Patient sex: M
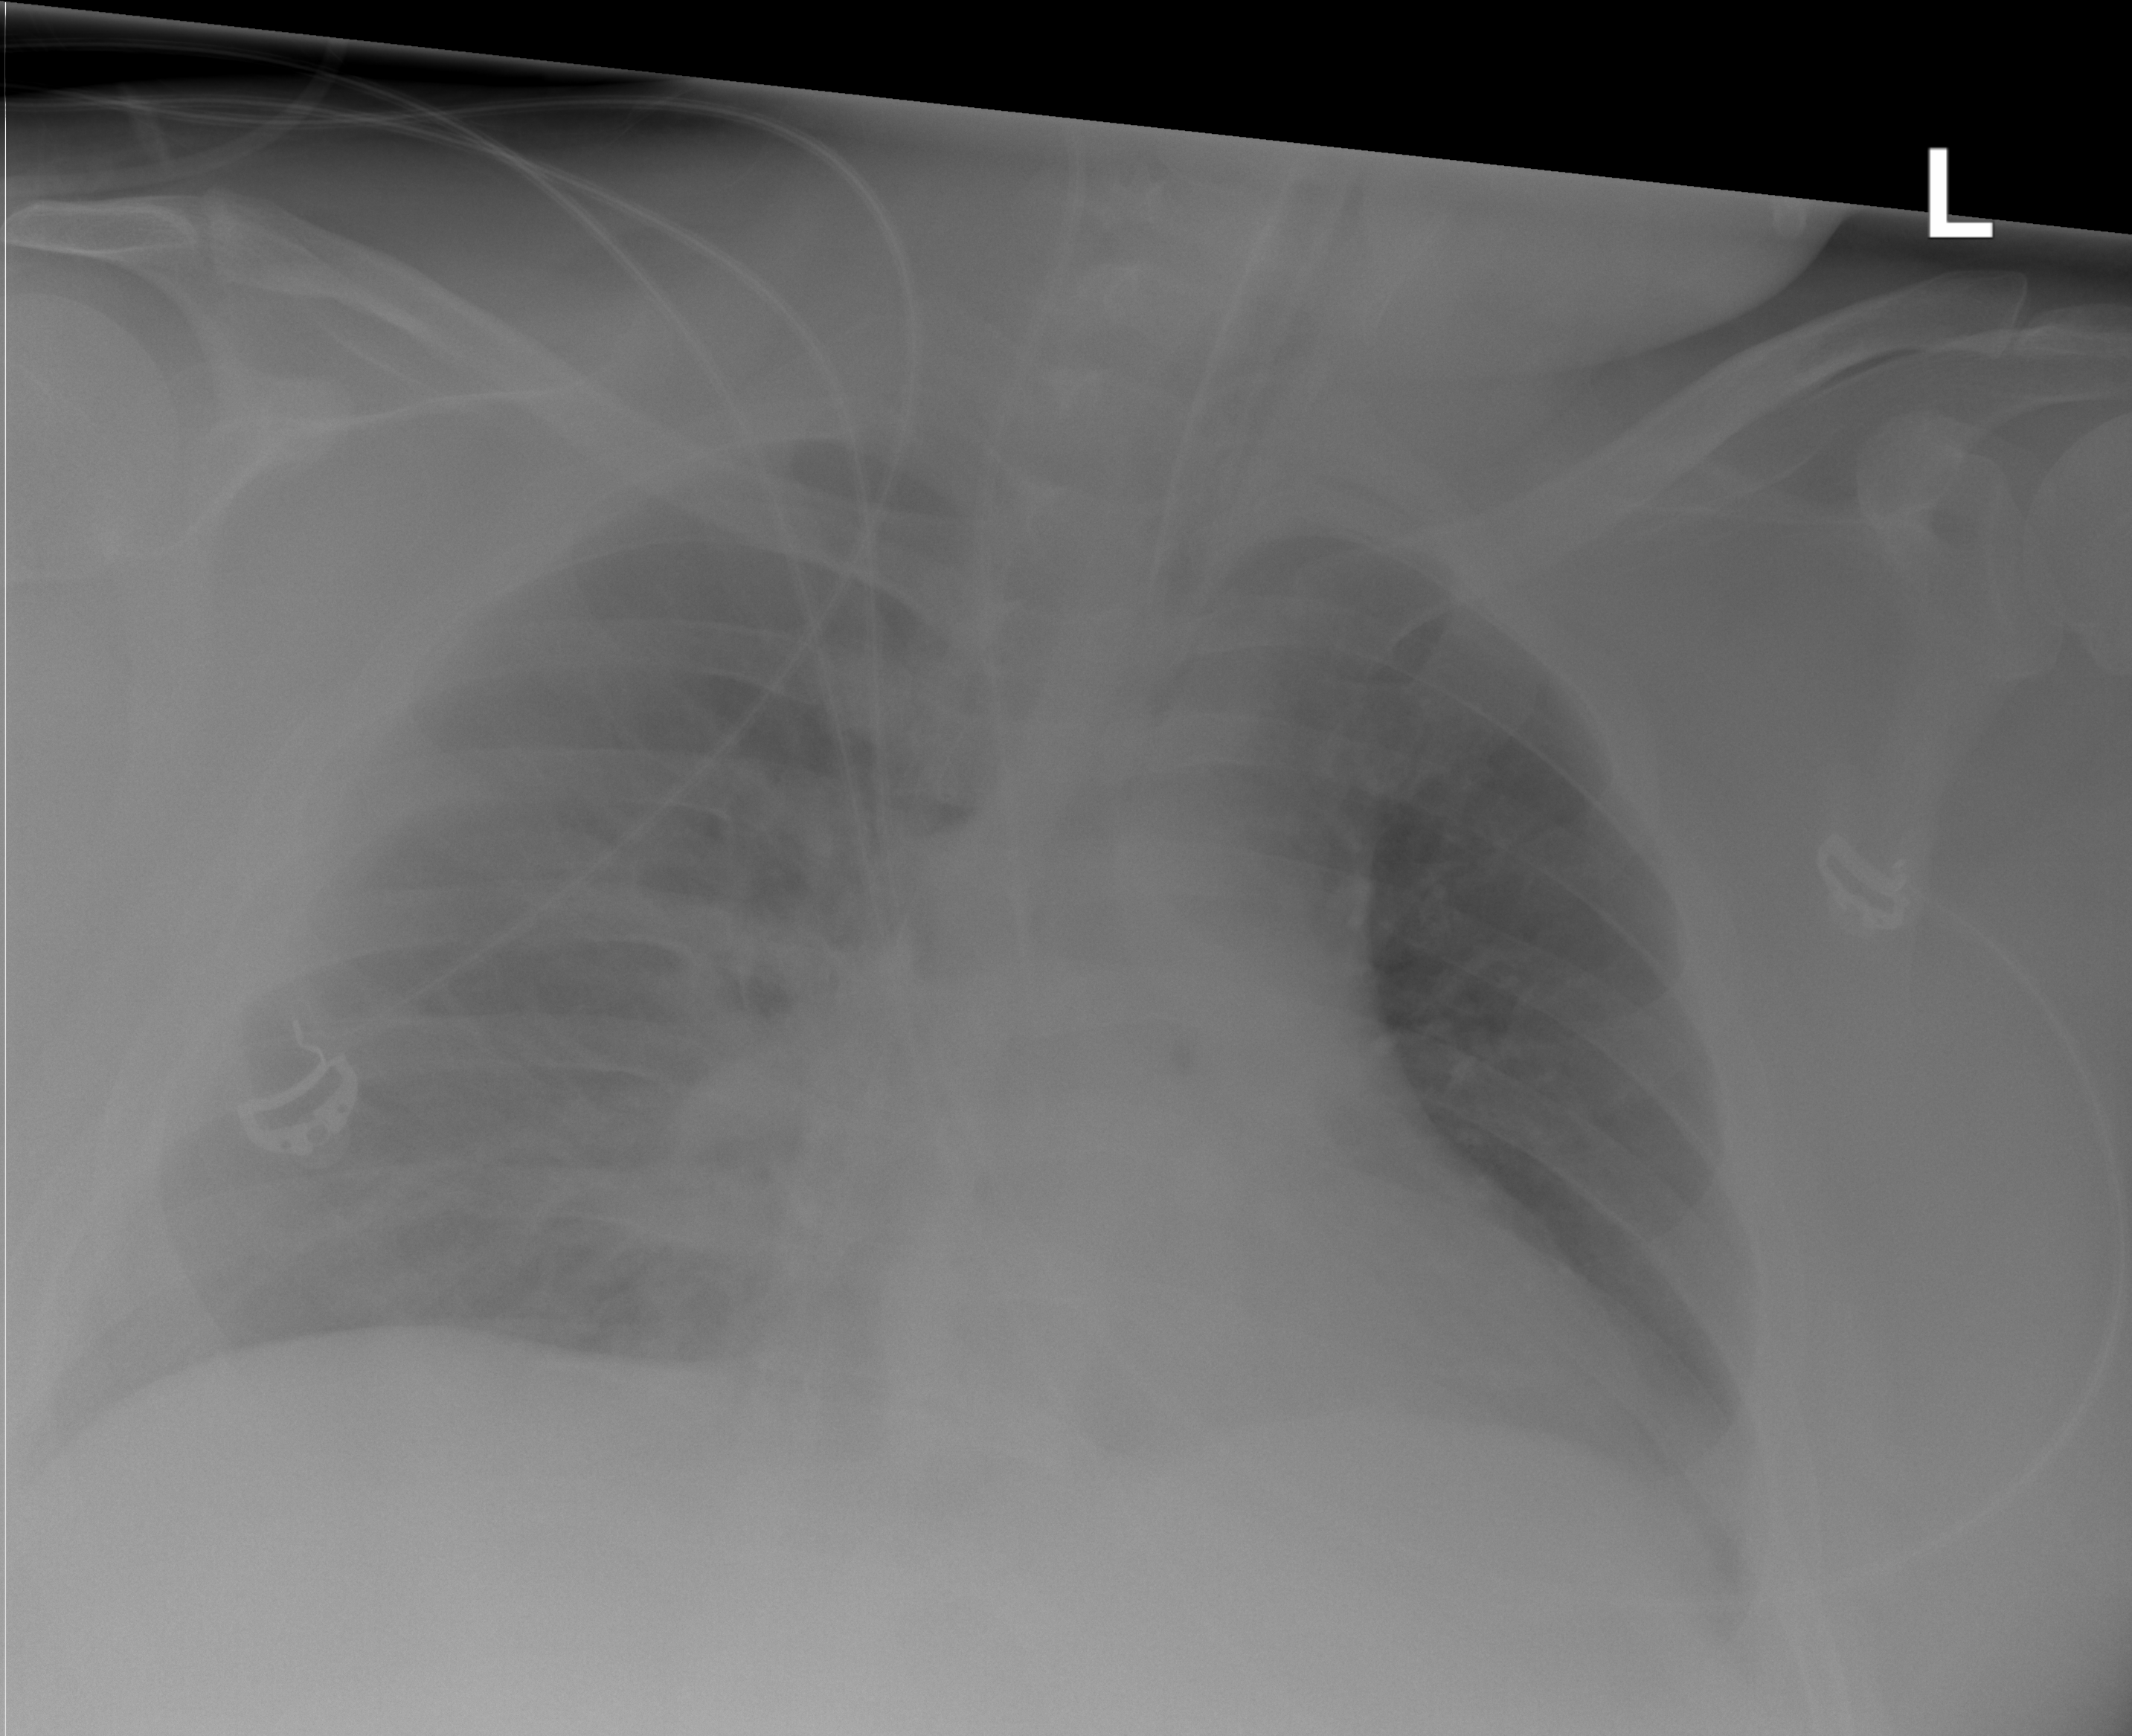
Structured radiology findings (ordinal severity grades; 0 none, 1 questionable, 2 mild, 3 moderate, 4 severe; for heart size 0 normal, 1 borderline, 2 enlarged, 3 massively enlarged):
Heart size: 2
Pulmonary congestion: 2
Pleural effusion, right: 0
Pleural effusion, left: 0
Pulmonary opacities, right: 1
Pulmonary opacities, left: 1
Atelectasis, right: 2
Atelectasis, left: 2